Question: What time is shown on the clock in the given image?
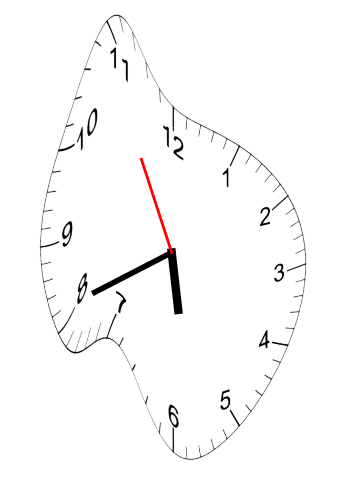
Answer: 05:40:55